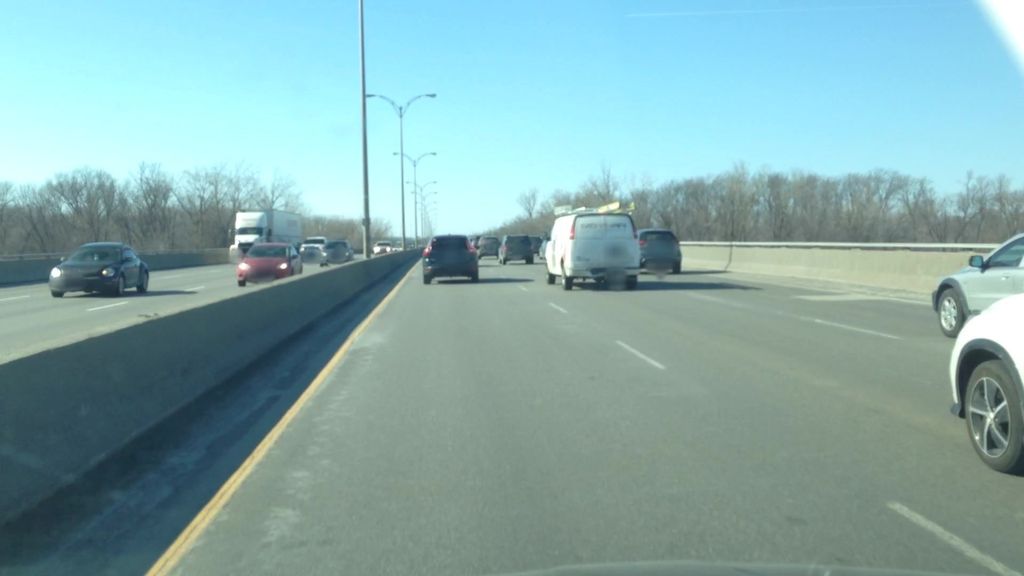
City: montreal